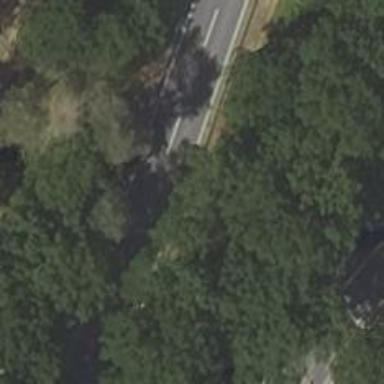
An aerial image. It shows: Row of deciduous broadleaved trees.